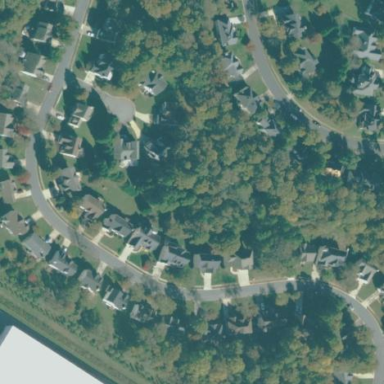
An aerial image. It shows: This residential area consists of single-family homes.